Question: There is a nonlinear dynamic system 'x_n = f(x_n,eta)' whose functional form is 'x[n+1] = 2*x[n] mod 1'. This is a chaotic dynamical system called as the Sawtooth map or the Bernoulli Map. I am facing difficulty in implementing the two representations of the inverse mapping given by Eq(4) and Eq(5). Following is a brief description of the problem.

where the sequence '(s[n+k])_k=1 to N-1' is the symbolic description of the state 'x[n].' This description arises from the partitioning of the unit interval described below.
Let, the number of partitions M = 2 and the symbol space = {0,1} and the rule for assigning symbols is
'''
s[n+1] = 1 if x[n] >= 0.5, otherwise s[n+1] = 0
'''
Authors of this paper :
'''
Linear, Random Representations of Chaos
'''
For Eq(5) I am not getting the same time series after inverse, few values differ after doing the binary to real conversion. Can somebody please let me the correct procedure?
I tried to implement the Bijective map for the Eqs(4) and (5), but it does not work.
- I am binarizing into 2 ways. 'x' contains the real numbers; 's' is the 0/1 binary equivalent of each real; 'y' is the answer after converting 's' to real. s1 is the +1/-1 binary equivalent of x; b is the answer after converting to real. In this case of +1/-1, when I am converting from symbolic representation to real, I switch -1 with 0 and then apply the formula in Eq(5). From the answers, it can be seen that 'y' and 'b' are not the same as 'x' after doing the conversion. I am also getting negative reals for b when the original reals are all unsigned rationals!! How can I correctly implement so that they are both same?
'''
N =10;
x(1) = 0.1;
for i =1 : N
x(i+1) = mod(x(i)*2, 1);
end
y = x;
s = (y>=0.5); %generate 0/1 logicals
for n = 1: N
y(n) = 0.5*s(n+1) + 0.5*y(n+1);
end
b=x;
s1 = 2*(b>=0.5)-1; %Generate +1/-1
for k =1: N
if s1(k)== -1
s1(k) = 0;
end
b(k) = 0.5*s1(k+1) + 0.5*b(k+1);
end
'''
Let, x =
'''
0.100000000000000 0.200000000000000 0.400000000000000 0.800000000000000 0.600000000000000 0.200000000000000 0.400000000000000 0.800000000000001 0.600000000000001 0.200000000000003 0.400000000000006
'''
y =
'''
0.100000000000000 0.200000000000000 0.900000000000000 0.800000000000000 0.100000000000000 0.200000000000000 0.900000000000000 0.800000000000001 0.100000000000001 0.200000000000003 0.400000000000006
'''
b =
'''
-0.400000000000000 0.700000000000000 0.900000000000000 -0.200000000000000 -0.400000000000000 0.700000000000000 0.900000000000000 -0.199999999999999 -0.399999999999999 -0.299999999999997 0.400000000000006
'''
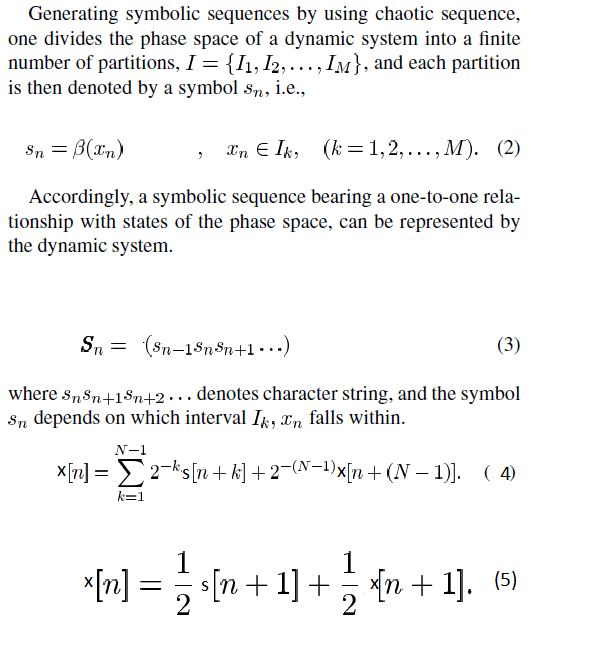
Answer: this piece of your code is completely wrong ,you change s(k) but you use s(k+1), it means that changing s(k) has not any effect!
'''
for k =1: N
if s1(k)== -1
s1(k) = 0;
end
b(k) = 0.5*s1(k+1) + 0.5*b(k+1);
end
'''
true one is:
'''
for k =1: N+1
if s1(k)== -1
s1(k) = 0;
end
end
for k =1: N
b(k) = 0.5*s1(k+1) + 0.5*b(k+1);
end
'''
y =
Columns 1 through 10
'''
0.1000 0.2000 0.9000 0.8000 0.1000 0.2000 0.9000 0.8000 0.1000 0.2000
'''
Column 11
'''
0.4000
'''
b =
Columns 1 through 10
'''
0.1000 0.2000 0.9000 0.8000 0.1000 0.2000 0.9000 0.8000 0.1000 0.2000
'''
Column 11
'''
0.4000
'''
> x= 0.1 0.2 0.4 0.81)b=x => b=0.1 0.2 0.4 0.8 2)s1= 2(b>=0.5)-1 =>s1= -1 -1 -1 13)loop on s1=> s1= 0 0 0 14)b(3)=0.5*s(4)+0.5(b4)=0.5+0.4=0.9so code is correct, but your formula is in correct! and one another thing, >step 3 and 4 cancel out each other, i mean result of step 3 and 4 together is (b>0.5), and as a conclusion! its obvious from your formula that if x(i)>0.5 and x(i-1)<0.5 then b(i-1) cannot be equal to x(i-1)because b(i-1)=0.5*X(i)+0.5*((x(i)>0.5))and if we assume x(i)>0.5 we could write:b(i-1)=0.5*X(i)+0.5*1and we know x(i)=mod(2x(i-1),1)=2*x(i-1) {because x(i-1)<0.5 so 2*x(i-1)<1}so we haveb(i-1)=0.5*2*X(i-1)+0.5*1=X(i-1)+0.5 => b(i-1)>0.5, but x(i-1)<0.5!!!!!so your formula is wrong.